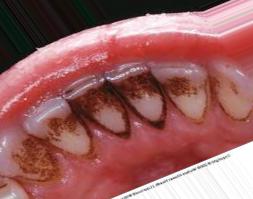
Condition: Tooth Discoloration